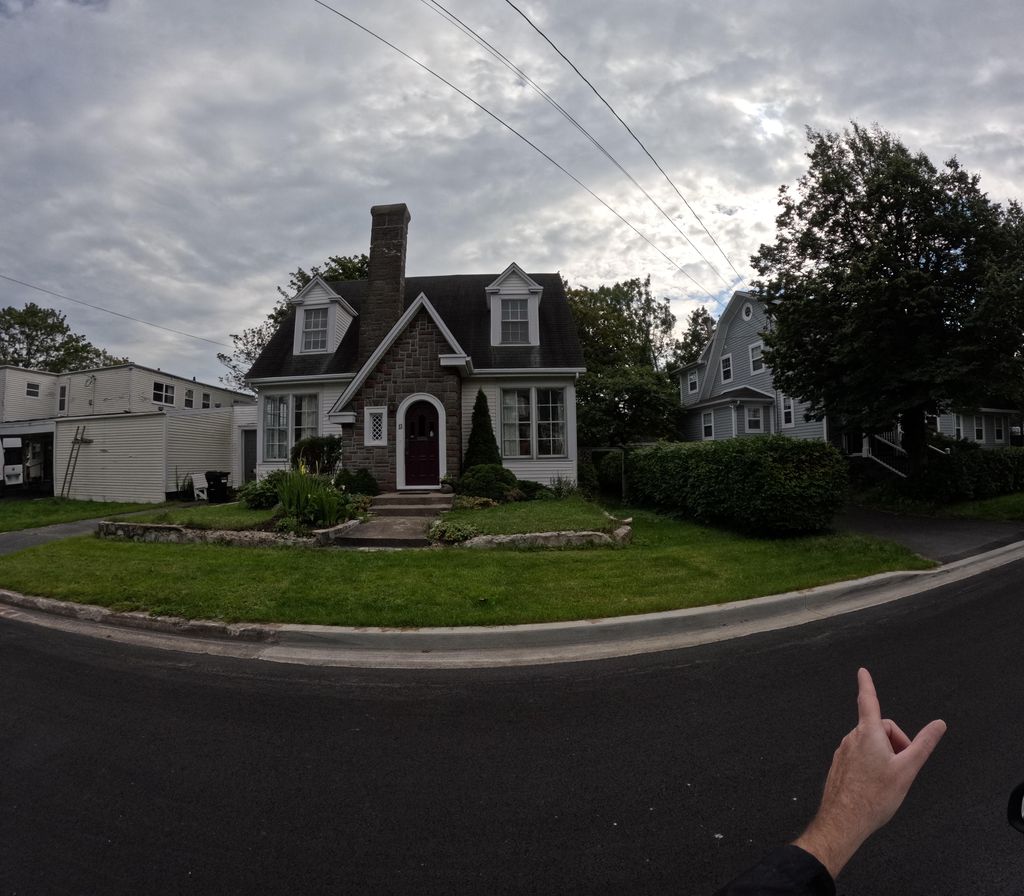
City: st_johns